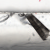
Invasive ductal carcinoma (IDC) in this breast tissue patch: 0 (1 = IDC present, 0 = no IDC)